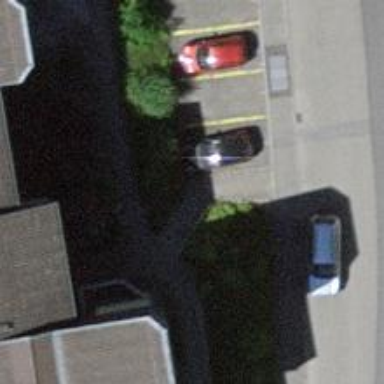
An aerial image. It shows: Set of steps on the road.